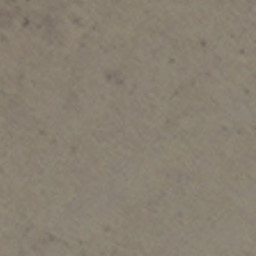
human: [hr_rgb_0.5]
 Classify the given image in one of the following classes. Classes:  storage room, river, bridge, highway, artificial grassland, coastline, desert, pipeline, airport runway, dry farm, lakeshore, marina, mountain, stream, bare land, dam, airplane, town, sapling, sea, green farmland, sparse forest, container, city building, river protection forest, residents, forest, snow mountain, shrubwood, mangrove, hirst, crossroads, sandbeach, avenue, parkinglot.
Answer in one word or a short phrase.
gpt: bare land